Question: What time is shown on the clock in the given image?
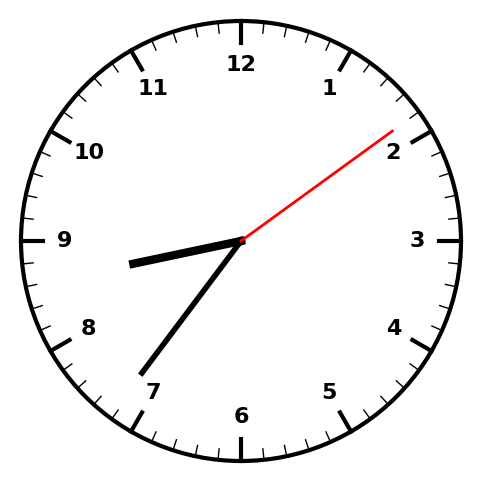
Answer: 08:36:09